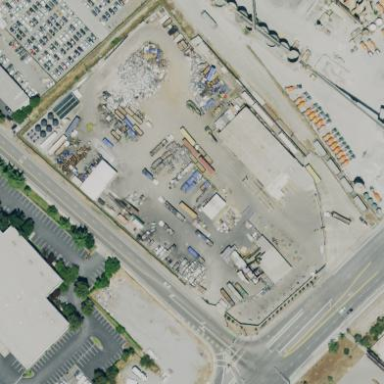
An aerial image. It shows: Industrial area housing recycling center with scrap metal recycling facilities.